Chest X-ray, PA view. Patient: 44 years old, sex F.
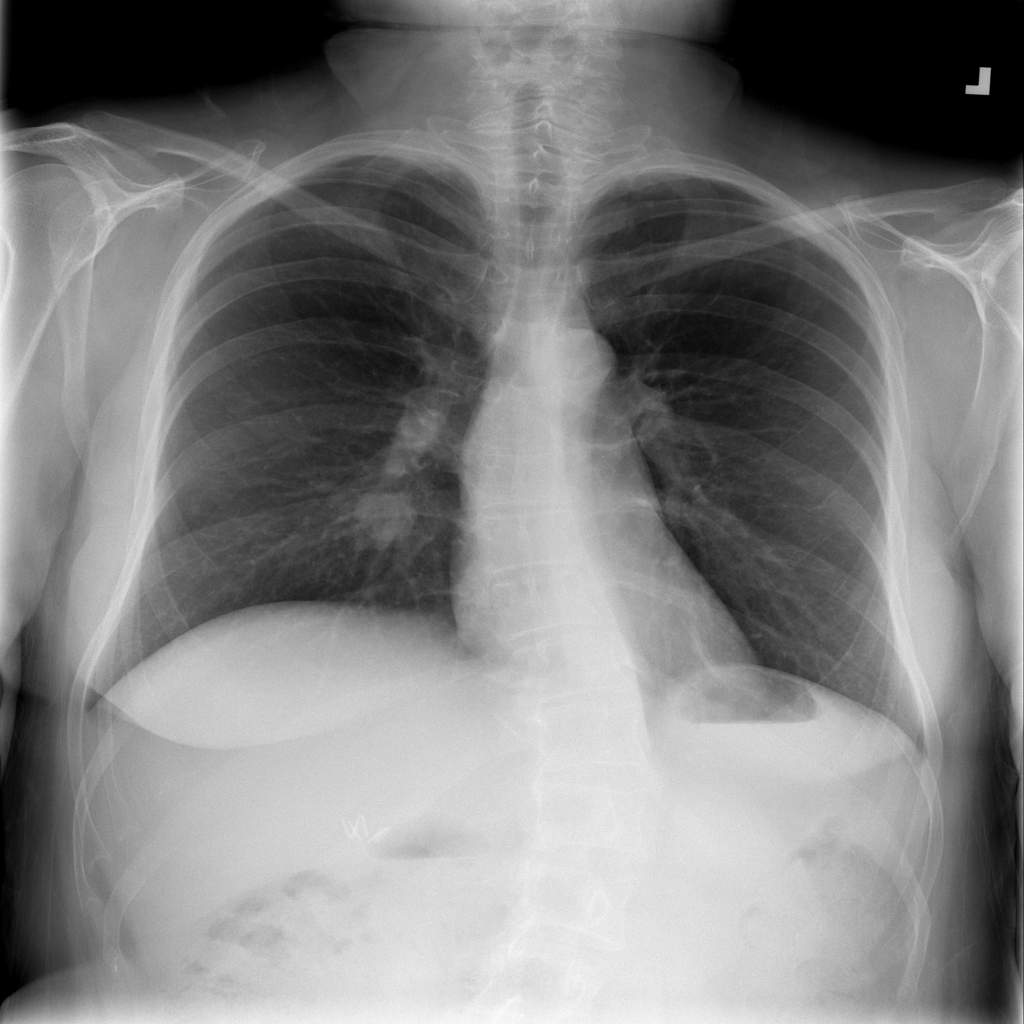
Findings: Nodule